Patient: sex M, age 50
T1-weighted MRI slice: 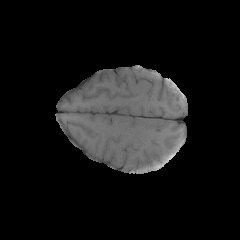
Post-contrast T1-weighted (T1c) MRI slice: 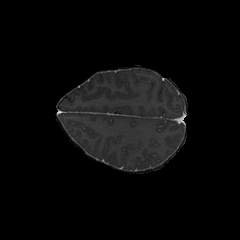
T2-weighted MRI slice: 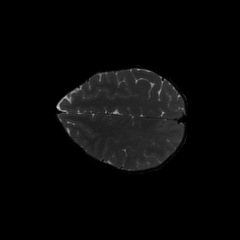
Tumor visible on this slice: no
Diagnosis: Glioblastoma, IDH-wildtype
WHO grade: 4